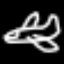
Label: airplane